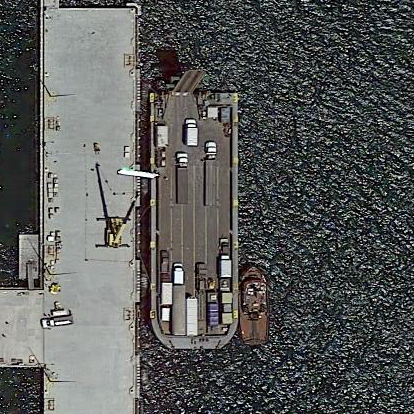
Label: civil